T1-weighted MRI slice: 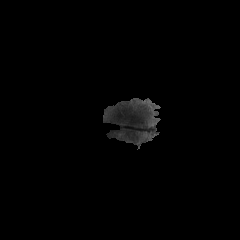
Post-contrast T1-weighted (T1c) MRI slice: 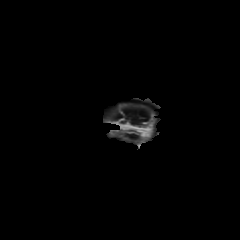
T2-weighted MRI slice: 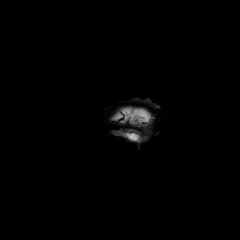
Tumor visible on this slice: no